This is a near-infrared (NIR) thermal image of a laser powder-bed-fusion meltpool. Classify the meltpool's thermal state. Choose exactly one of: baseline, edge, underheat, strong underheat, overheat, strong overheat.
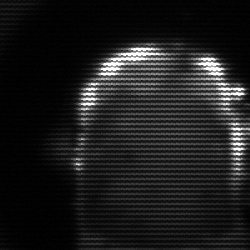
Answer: baseline